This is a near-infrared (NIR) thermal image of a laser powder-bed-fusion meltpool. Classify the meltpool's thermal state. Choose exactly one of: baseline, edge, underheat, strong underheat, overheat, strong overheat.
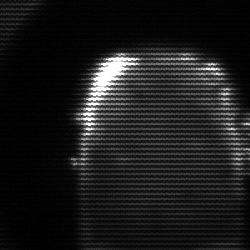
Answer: baseline